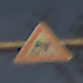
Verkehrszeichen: SchleuderOderRutschgefahr
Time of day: SunriseSunset
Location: Outdoor (Nature)
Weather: PartlyCloudy
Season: NotSpecified
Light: Natural